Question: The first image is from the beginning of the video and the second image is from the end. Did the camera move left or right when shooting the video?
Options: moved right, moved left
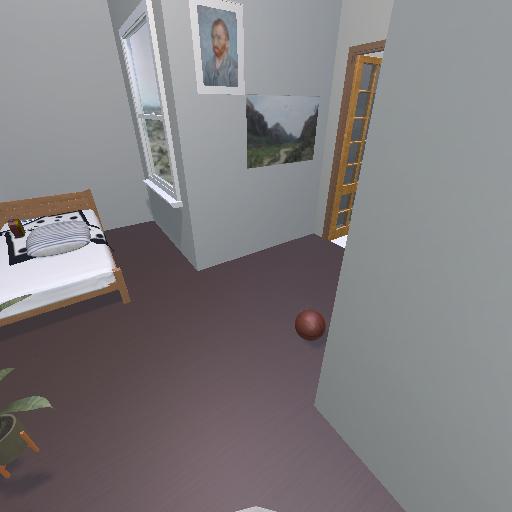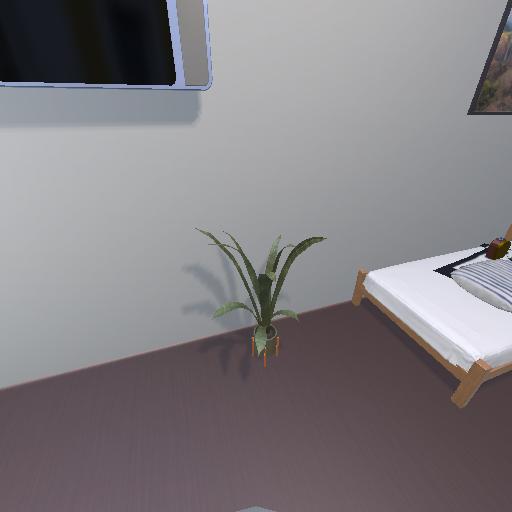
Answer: moved right